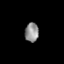
Tissue: prostate
Cell type: Epithelial cells
Senescence score: 0.7097
Nuclear area (px): 257
Mean DAPI intensity: 143.63